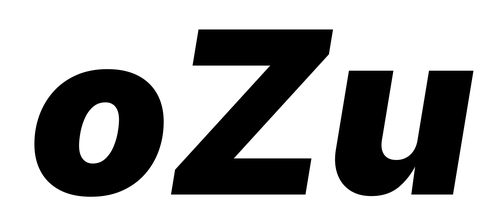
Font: Inter-Italic_Black_Italic